【题型】解答题　【知识点】解析几何　【难度】medium
如图所示，将一块直角三角形板$ABO$置于平面直角坐标系中，已知$AB=BO=1$，$AB\perp BO$，点$P\left(\frac{1}{2},\frac{1}{4}\right)$是三角板内一点，现因三角板中阴影部分受到损坏，要把损坏部分锯掉，可用经过点$P$的任一直线$MN$将三角形锯成$\triangle AMN$，设直线$MN$的斜率为$k$，问：

(1) 求直线$MN$的方程；

(2) 若$\triangle OMP$的面积为$S_{\triangle OMP}$，求$f(k)=S_{\triangle OMP}$的表达式；

(3) 若$S$为$\triangle AMN$的面积，问是否存在实数$m$，使得关于$S$的不等式$S^2\ge m(1-2S)$有解，若存在，求$m$的取值范围；若不存在，说明理由。
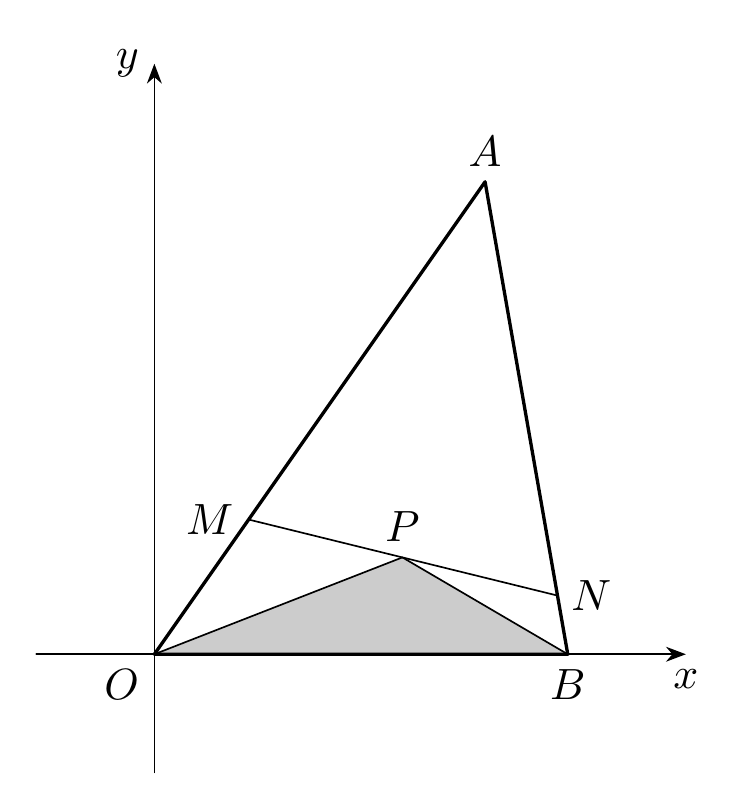
【解答】
\textbf{【答案】}
(1) $y-\frac{1}{4}=k\left(x-\frac{1}{2}\right)$

(2) $S_{\triangle OMP}=\frac{2k-1}{32(k-1)}\left(-\frac{1}{2}\le k\le\frac{1}{2}\right)$

(3) 存在，$m\le\frac{1}{8}$

\textbf{【分析】}
(1) 利用点斜式方程，即可求得直线$MN$的方程，得到答案；

(2) 联立直线方程求出直线交点$M,N$的坐标，进而求得$k$的范围，再利用弦长公式和点到直线的距离公式，由$S_{\triangle OMP}=\frac{1}{2}OM\cdot d$，即可得到答案；

(3) 根据有解问题最值法，先分离变量$m,S$，再利用二次函数的知识求函数最小值，即可求解。

\textbf{【解析】}
(1) 依题意，点$P\left(\frac{1}{2},\frac{1}{4}\right)$，直线$MN$的斜率为$k$，
由直线的点斜式方程，可得直线$MN$的方程为$y-\frac{1}{4}=k\left(x-\frac{1}{2}\right)$。

(2) 由题意，因为$AB\perp OB$，$AB=OB=1$，
可得直线$OA$方程为$y=x$，直线$AB$方程为$x=1$，
联立方程组$\begin{cases}y-\frac{1}{4}=k\left(x-\frac{1}{2}\right)\\y=x\end{cases}$，解得$M\left(\frac{2k-1}{4k-4},\frac{2k-1}{4k-4}\right)$，
因为$\frac{2k-1}{4k-4}\ge 0$，所以$k\le\frac{1}{2}$或$k>1$，
又由$\begin{cases}y-\frac{1}{4}=k\left(x-\frac{1}{2}\right)\\x=1\end{cases}$，解得$N(1,\frac{2k+1}{4})$，$\because\frac{2k+1}{4}\ge 0$，$\therefore k\ge-\frac{1}{2}$，
所以$-\frac{1}{2}\le k\le\frac{1}{2}$。

由弦长公式可得$OM=\sqrt{1+k^2}\frac{2k-1}{4k-4}$，
又由点$P$到直线$OM$的距离为$d=\frac{1}{4\sqrt{1+k^2}}$，
所以$S_{\triangle OMP}=\frac{1}{2}OM\cdot d=\frac{2k-1}{32(k-1)},\left(-\frac{1}{2}\le k\le\frac{1}{2}\right)$。

(3) 由题意，可得$S_{\triangle AMN}=\frac{1}{32}\left[4(1-k)+\frac{4}{1-k}+4\right]$，
设$t=4(1-k)+\frac{4}{1-k}\left(-\frac{1}{2}\le k\le\frac{1}{2}\right)$，
令$m=1-k$，即$t=4m+\frac{1}{m}\left(\frac{1}{2}\le m\le\frac{3}{2}\right)$，函数$t$在$\left[\frac{1}{2},\frac{3}{2}\right]$为单调递增函数，
所以当$m=\frac{1}{2}$时，$t$的最小值为$t=4$，当$m=\frac{3}{2}$时，$t$的最大值为$t=\frac{20}{3}$，
即$4\le t\le\frac{20}{3}$，所以$\frac{1}{4}\le S_{\triangle AMN}\le\frac{1}{3}$，

又$S^2\ge m(1-2S)$且$\frac{1}{3}\le 1-2S\le\frac{1}{2}$，
所以$m\le\frac{S^2}{1-2S}=\frac{1}{\left(\frac{1}{S}-1\right)^2-1}$，$S\in\left[\frac{1}{4},\frac{1}{3}\right]$，可得$\frac{1}{\left(\frac{1}{S}-1\right)^2-1}$的最小值为$\frac{1}{8}$，
所以实数$m$的取值范围是$m\le\frac{1}{8}$。

\textbf{【点睛】} 本题主要考查了直线的一般方程与直线的性质，并且考查了函数的最值与有解问题，是一道知识交汇较好，综合性较强的题，属于难题。